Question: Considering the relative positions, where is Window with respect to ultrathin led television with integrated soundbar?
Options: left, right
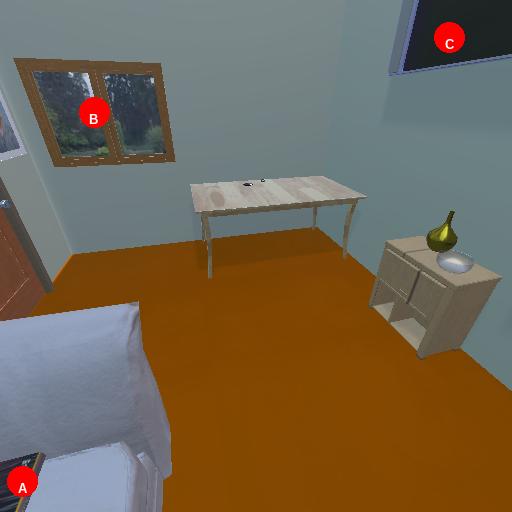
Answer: left